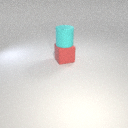
large cyan rubber cylinder above large red rubber cube